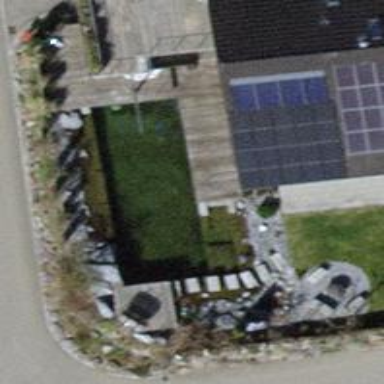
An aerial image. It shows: Swimming pool located in leisure land.